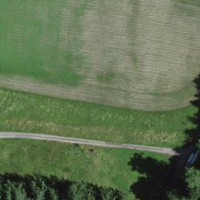
EUNIS habitat code: 24
Species observed at this site:
Stachys sylvatica